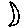
Label: moon